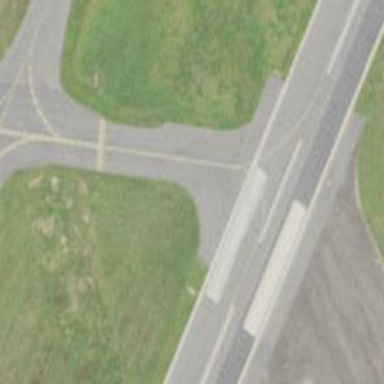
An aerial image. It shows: View of taxiway at the airport.